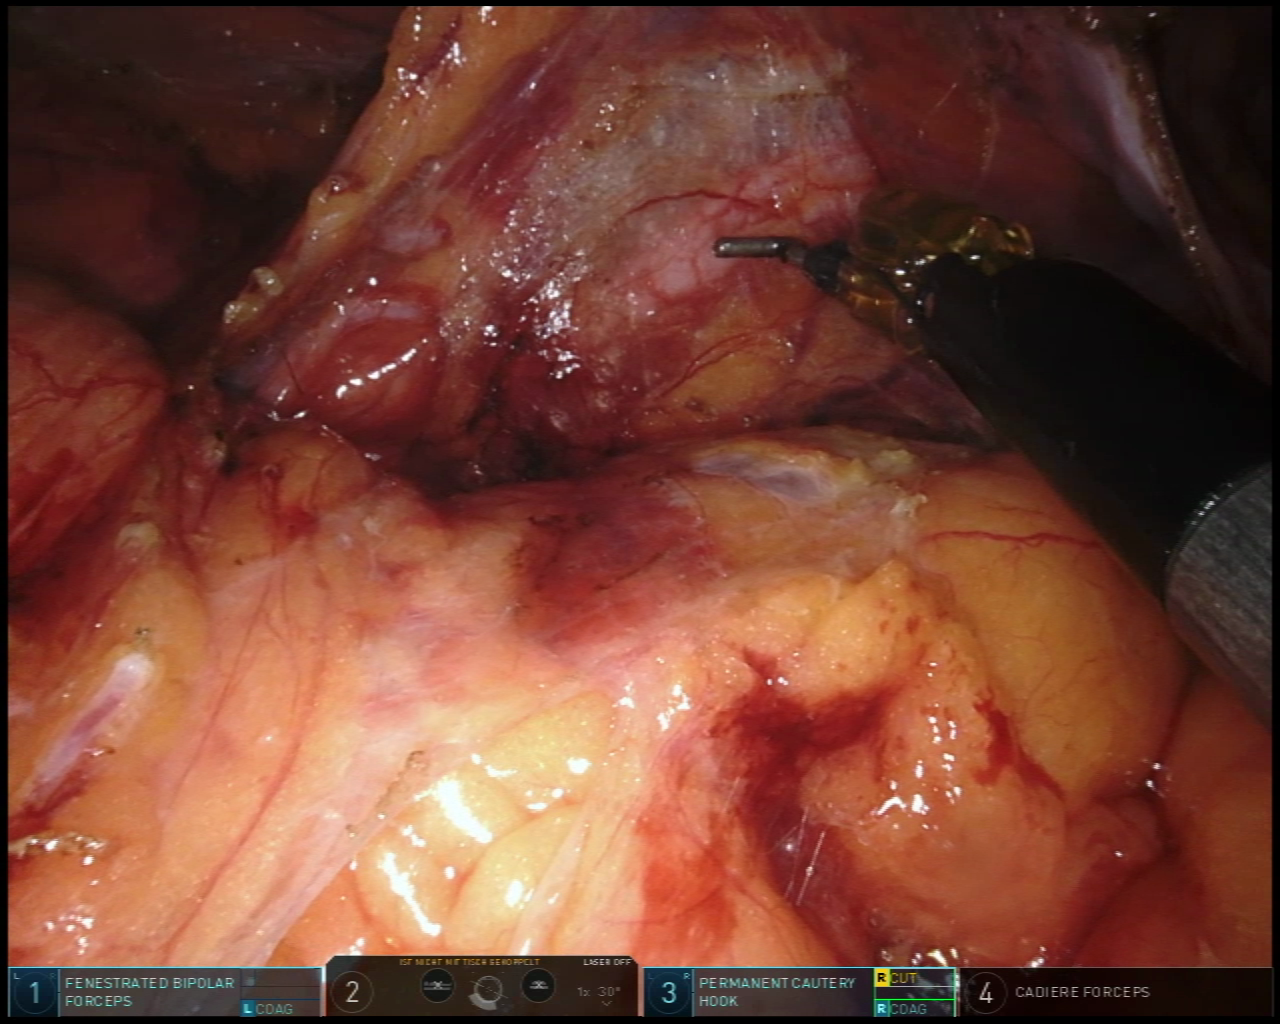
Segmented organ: ureter
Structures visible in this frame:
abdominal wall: yes
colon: no
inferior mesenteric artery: no
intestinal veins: no
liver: no
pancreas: no
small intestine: no
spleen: no
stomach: no
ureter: yes
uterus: no
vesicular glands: no